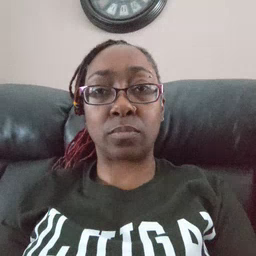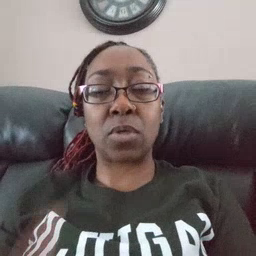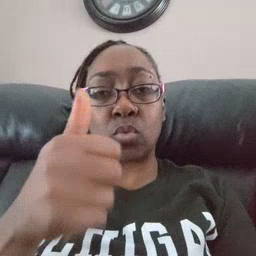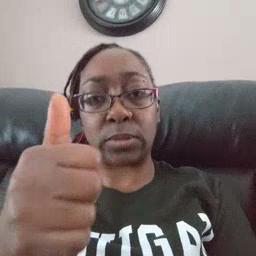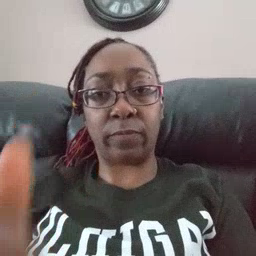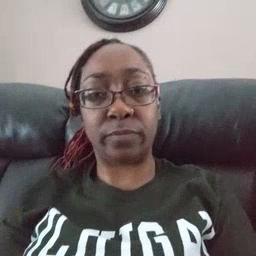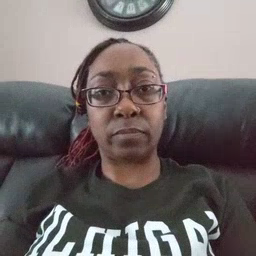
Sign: yourself